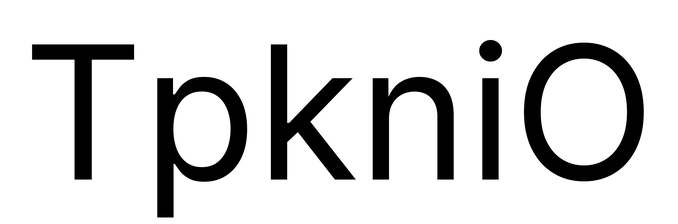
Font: Inter_Regular